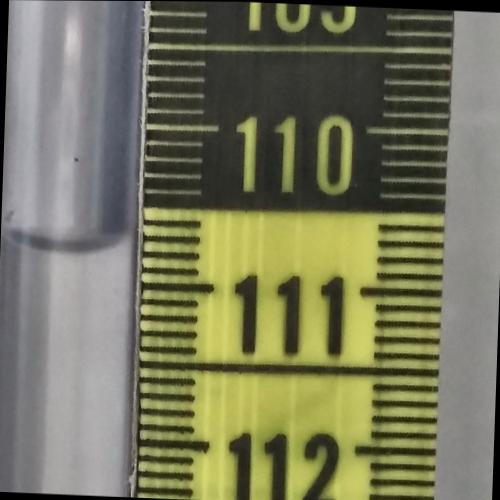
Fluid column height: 110.8 cm